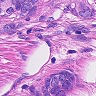
Metastatic tissue present: yes